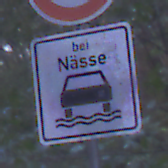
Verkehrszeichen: BeiNaesse
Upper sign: Geschwindigkeit90
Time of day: Night
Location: Outdoor (Suburban)
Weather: PartlyCloudy
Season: NotSpecified
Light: Artificial